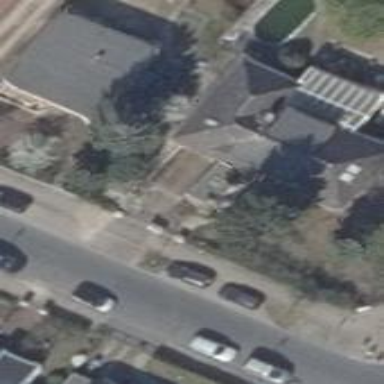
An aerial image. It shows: Detached building with hipped roof shape.